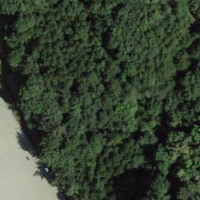
EUNIS habitat code: 53
Species observed at this site:
Juncus tenuis
Prunus spinosa